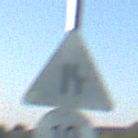
Verkehrszeichen: EinseitigVerengteFahrbahnRechts
Zusatzzeichen unten: Geschwindigkeit10
Umgebung: Outdoor, Nature
Tageszeit: MorningAfternoon
Wetter: PartlyCloudy
Licht: Natural
Jahreszeit: NotSpecified
Kontrast: HighContrast